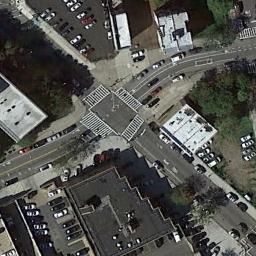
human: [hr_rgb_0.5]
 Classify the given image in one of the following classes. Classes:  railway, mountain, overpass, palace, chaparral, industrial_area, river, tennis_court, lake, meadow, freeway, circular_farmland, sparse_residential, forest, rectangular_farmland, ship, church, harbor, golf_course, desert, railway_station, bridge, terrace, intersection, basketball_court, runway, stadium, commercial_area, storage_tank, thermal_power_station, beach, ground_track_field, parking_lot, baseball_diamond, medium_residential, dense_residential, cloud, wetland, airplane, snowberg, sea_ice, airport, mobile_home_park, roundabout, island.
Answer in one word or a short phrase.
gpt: intersection